Question: I have my code I wrote for displaying a mirror as a plane with a texture from a RenderTarget2D each frame.
This all works perfectly fine, but I still think that there is something wrong in the way the reflection goes (like, the mirror isn't looking exacly where it's supposed to be looking).
There's a screenshot of the mirror that doesn't really look bad, the distort mainly occurs when the player gets close to the mirror.

Here is my code for creating the mirror texture, notice that the mirror is rotated by 15 degrees on the X axis.
'''
RenderTarget2D rt;
'''
...
'''
rt = new RenderTarget2D(device, (int)(graphics.PreferredBackBufferWidth * 1.5), (int)(graphics.PreferredBackBufferHeight * 1.5));
'''
...
'''
device.SetRenderTarget(rt);
device.Clear(Color.Black);
Vector3 camerafinalPosition = camera.position;
if (camera.isCrouched) camerafinalPosition.Y -= (camera.characterOffset.Y * 6 / 20);
Vector3 mirrorPos = new Vector3((room.boundingBoxes[8].Min.X + room.boundingBoxes[8].Max.X) / 2, (room.boundingBoxes[8].Min.Y + room.boundingBoxes[8].Max.Y) / 2, (room.boundingBoxes[8].Min.Z + room.boundingBoxes[8].Max.Z) / 2);
Vector3 cameraFinalTarget = new Vector3((2 * mirrorPos.X) - camera.position.X, (2 * mirrorPos.Y) - camerafinalPosition.Y, camera.position.Z);
cameraFinalTarget = Vector3.Transform(cameraFinalTarget - mirrorPos, Matrix.CreateRotationX(MathHelper.ToRadians(-15))) + mirrorPos;
Matrix mirrorLookAt = Matrix.CreateLookAt(mirrorPos, cameraFinalTarget, Vector3.Up);
room.DrawRoom(mirrorLookAt, camera.projection, camera.position, camera.characterOffset, camera.isCrouched);
device.SetRenderTarget(null);
'''
And then the mirror is being drawn using the 'rt' texture.
I supposed something isn't completly right with the reflection physics or the way I create the LookAt matrix, Thanks for the help.
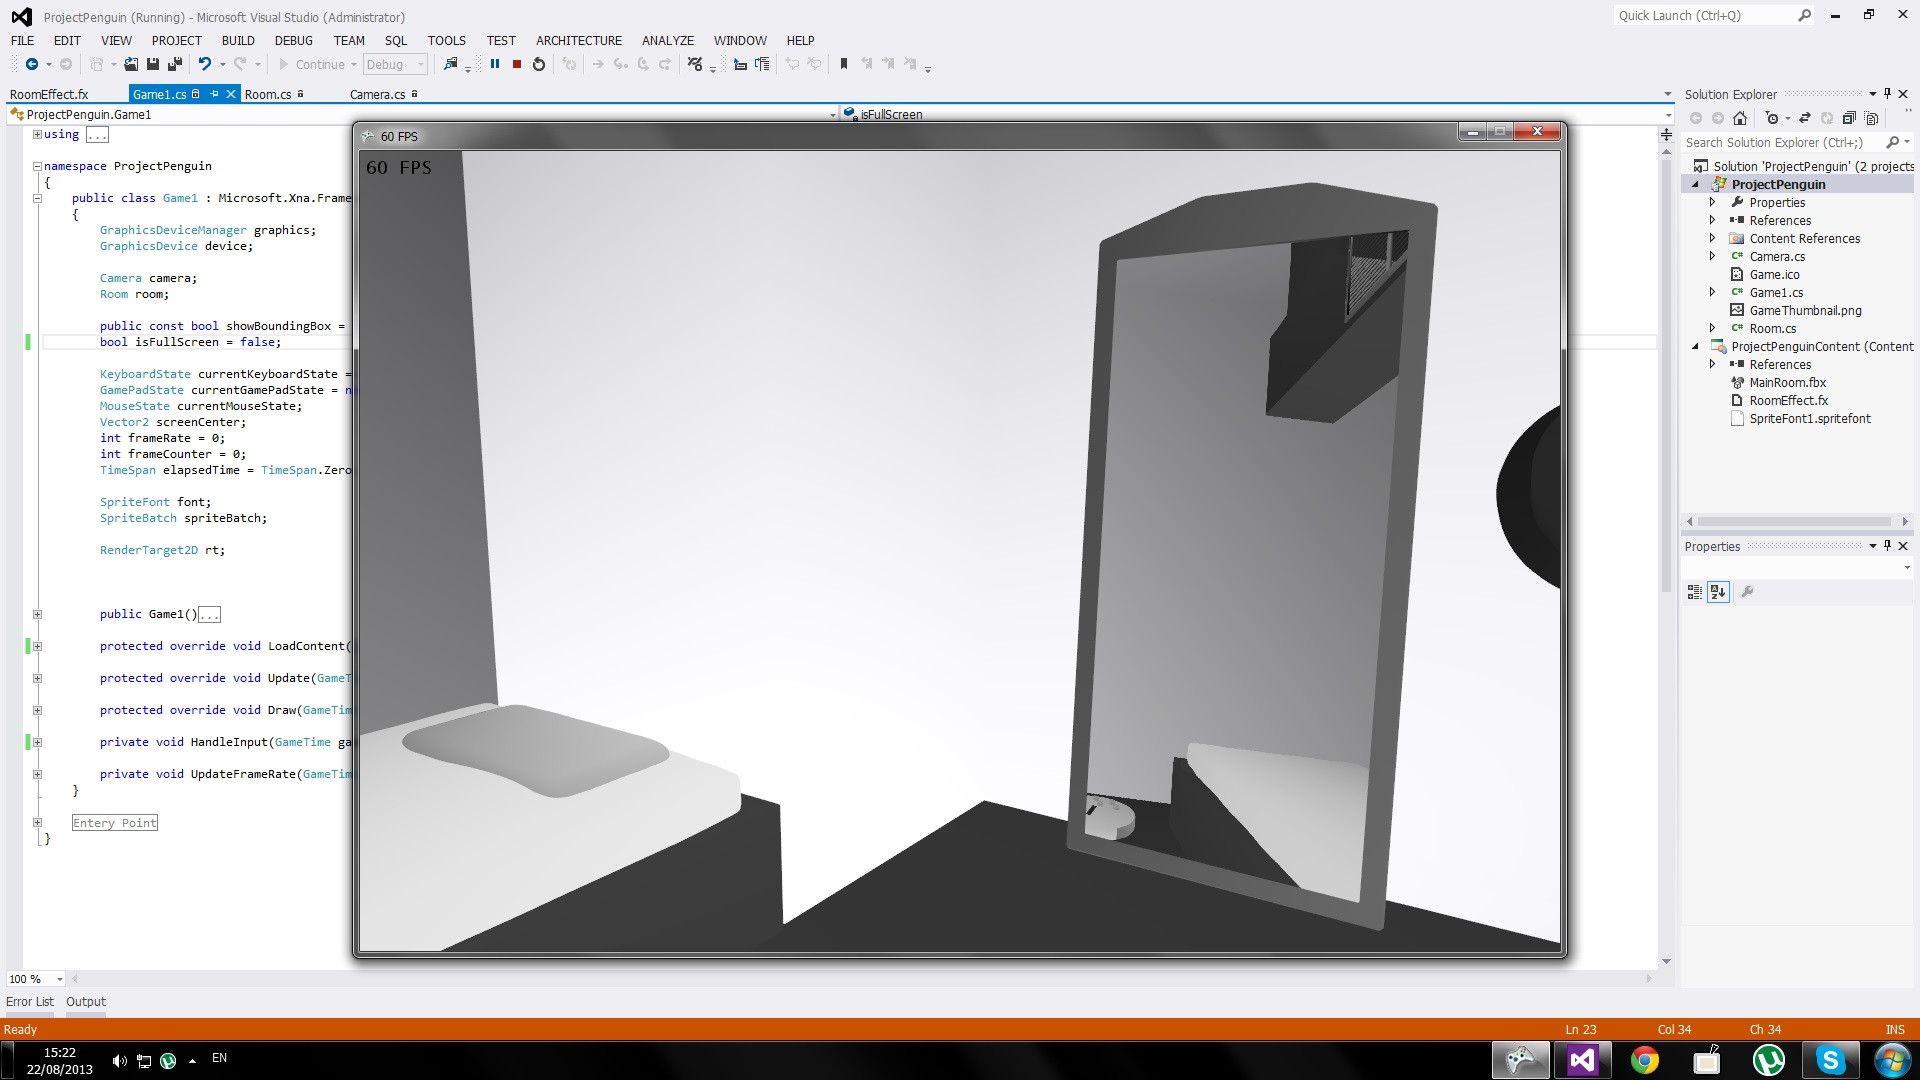
Answer: I didn't use XNA, but I did some Managed C# DX long time ago, so I don't remember too much, but are you sure 'mirrorLookAt' should point to a cameraFinalTarget? Because basically the 'Matrix.CreateLookAt' should create a matrix out of from-to-up vectors - 'to' in your example is a point where mirror aims. You need to calculate a vector from camera position to mirror position and then reflect it, and I don't see that in your code.
Unless your 'room.DrawRoom' method doesn't calculate another 'mirrorLookAt' matrix, I'm pretty sure your mirror target vector is the problem.
Your reflection vector would be
'''
Vector3 vectorToMirror = new Vector3(mirrorPos.X-camera.position.Y, mirrorPos.Y-camera.position.Y, mirrorPos.Z-camera.position.Z);
Vector3 mirrorReflectionVector = new Vector3(vectorToMirror-2*(Vector3.Dot(vectorToMirror, mirrorNormal)) * mirrorNormal);
'''
Also I don't remember if the mirrorReflectionVector shouldn't be inverted (whether it is pointing to mirror or from mirror). Just check both ways and you'll see. Then you create your 'mirrorLookAt' from
'''
Matrix mirrorLookAt = Matrix.CreateLookAt(mirrorPos, mirrorReflectionVector, Vector3.Up);
'''
Though I don't know wher the normal of your mirror is. Also, I've noticed 1 line I can't really understand
'''
if (camera.isCrouched) camerafinalPosition.Y -= (camera.characterOffset.Y * 6 / 20);
'''
What's the point of that? Let's assume your camera is crouched - shouldn't its Y value be lowered already? I don't know how do you render your main camera, but look at the mirror's rendering position - it's way lower than your main eye. I don't know how do you use your 'IsCrouched' member, but If you want to lower the camera just write yourself a method 'Crouch()' or anything similar, that would lower the Y value a little. Later on you're using your 'DrawRoom' method, in which you pass 'camera.position' parameter - yet, it's not "lowered" by crouch value, it's just "pure" camera.position. That may be the reason it's not rendering properly. Let me know If that helped you anything.